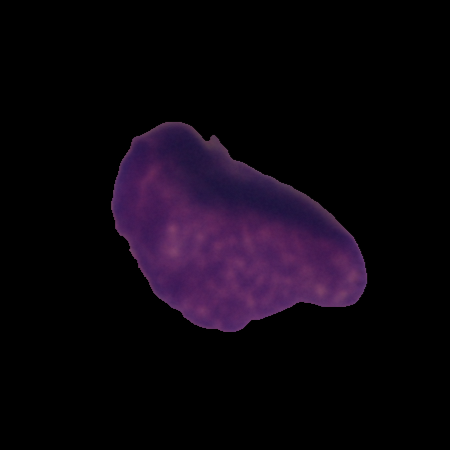
Label: cancer